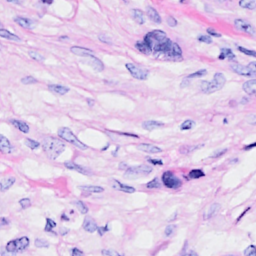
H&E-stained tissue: Breast